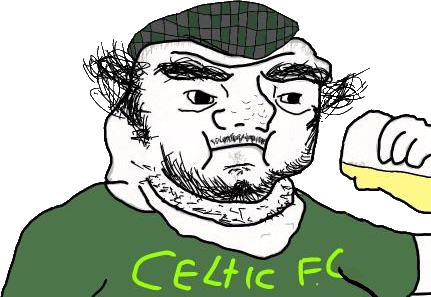
Label: 5_Brainlet